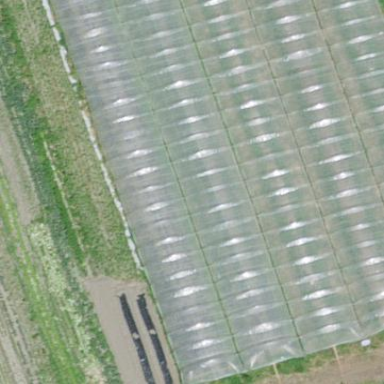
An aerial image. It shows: Area dedicated to greenhouse horticulture.